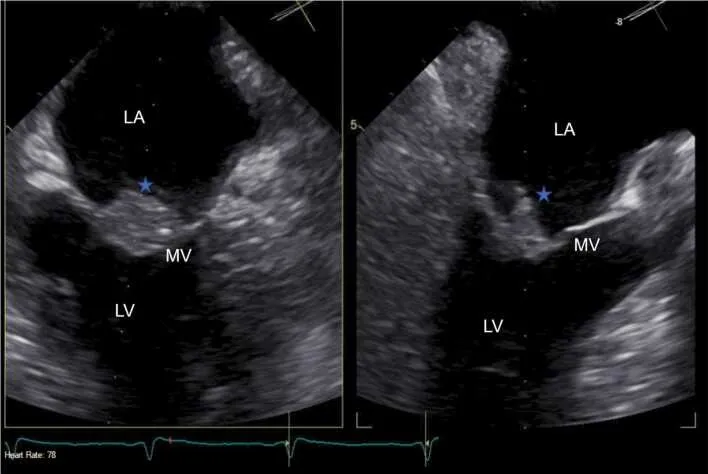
Transesophageal (TEE) Mitral commissural view revealing a large (1.73 x 0.55 cm), mobile vegetation (Blue star) on the atrial aspect of the anterior leaflet of mitral valve. LA = Left Atrium, LV = Left Ventricle, MV = Mitral Valve.
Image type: radiology (ultrasound)